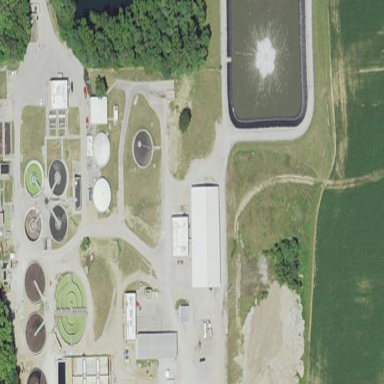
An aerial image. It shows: View of wastewater plant.